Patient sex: F
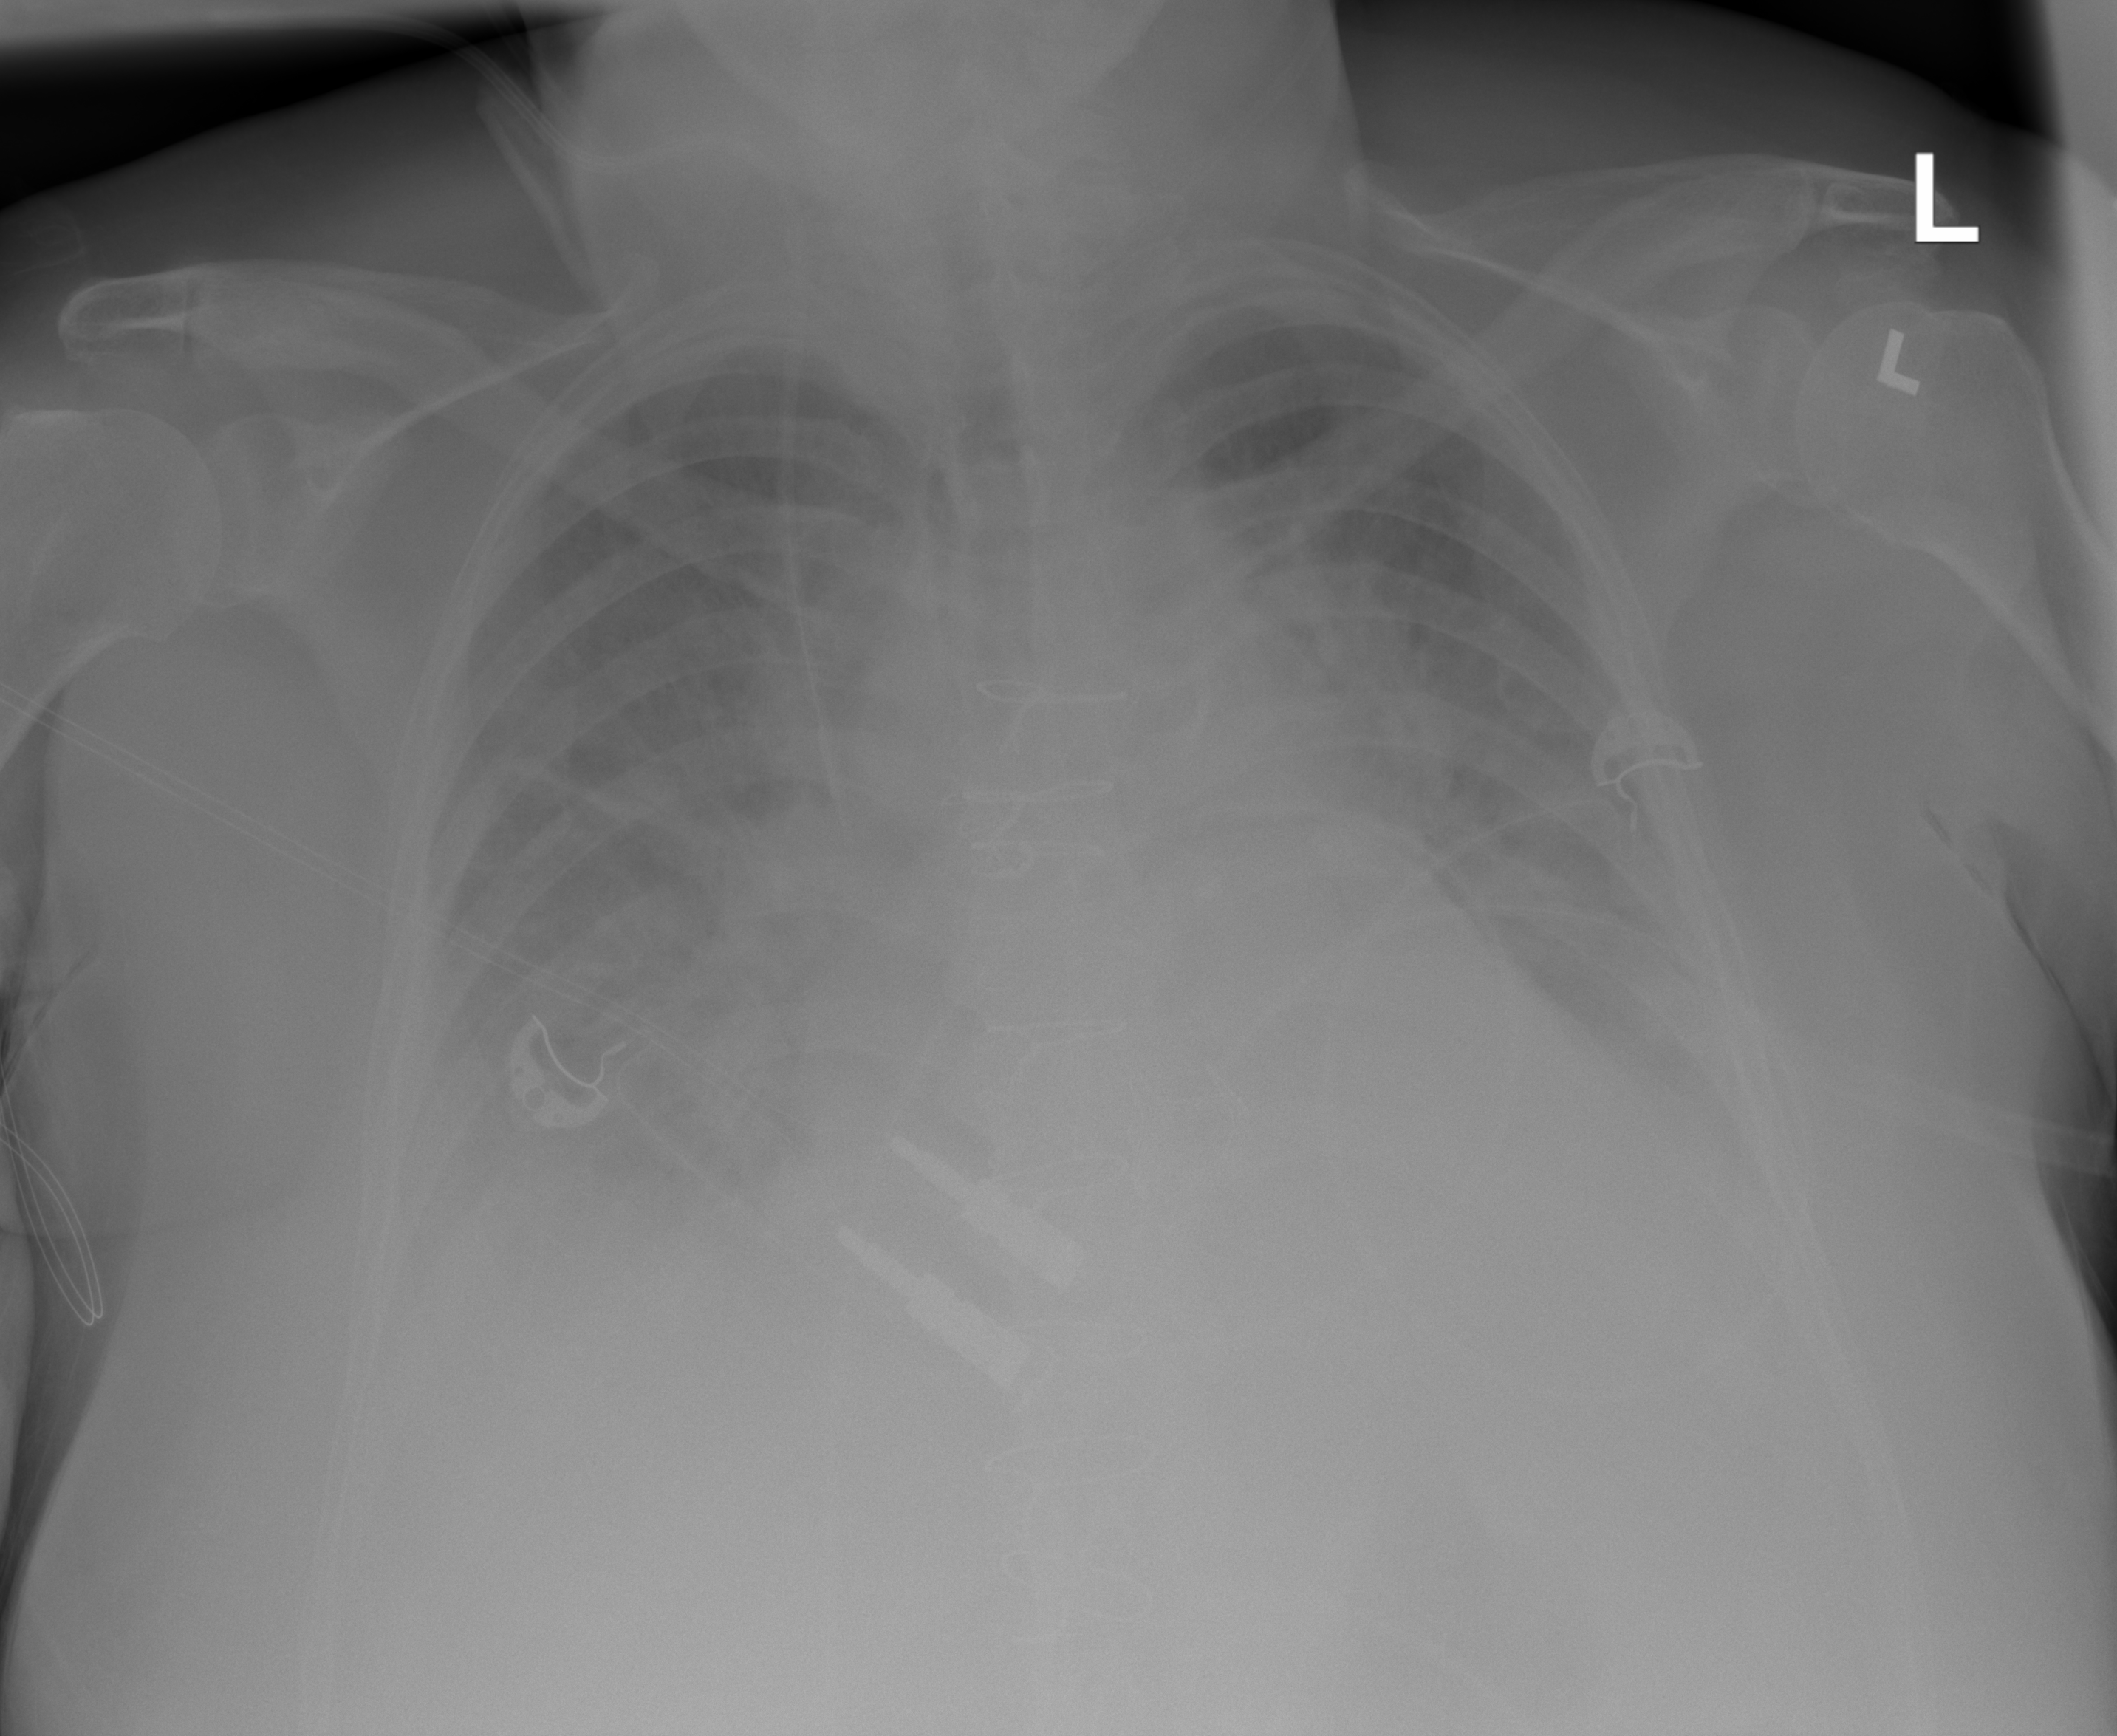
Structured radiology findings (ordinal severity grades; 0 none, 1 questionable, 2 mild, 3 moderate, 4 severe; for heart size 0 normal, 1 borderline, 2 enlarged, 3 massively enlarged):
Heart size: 2
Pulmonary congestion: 2
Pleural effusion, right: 2
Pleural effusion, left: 2
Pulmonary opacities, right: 0
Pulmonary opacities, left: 0
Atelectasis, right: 2
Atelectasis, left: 2